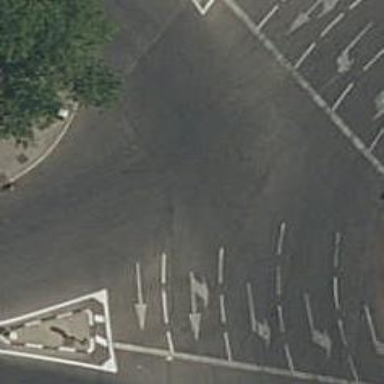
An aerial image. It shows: Tertiary road with asphalt surface.